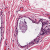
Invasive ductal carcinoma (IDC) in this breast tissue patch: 0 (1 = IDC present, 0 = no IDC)